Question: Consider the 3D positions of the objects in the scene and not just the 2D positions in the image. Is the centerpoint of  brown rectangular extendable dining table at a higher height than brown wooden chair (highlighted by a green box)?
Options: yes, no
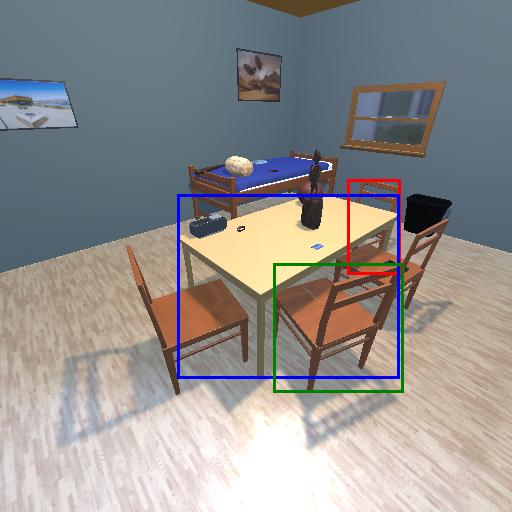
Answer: yes